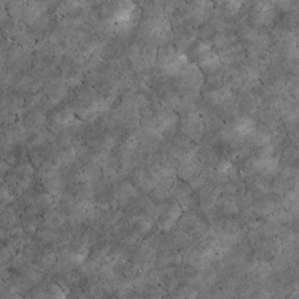
Label: non_frost